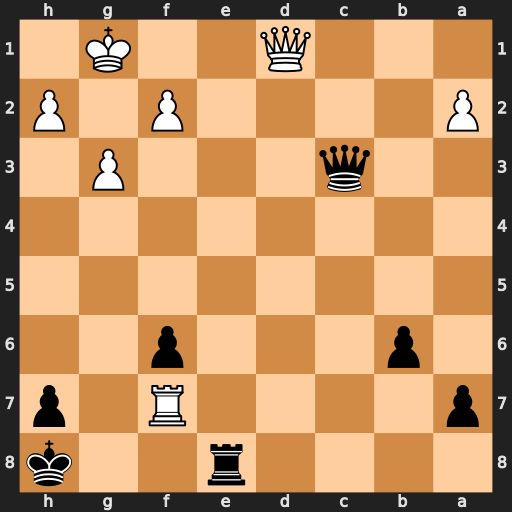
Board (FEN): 4r2k/p4R1p/1p3p2/8/8/2q3P1/P4P1P/3Q2K1
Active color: b
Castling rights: -
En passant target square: -
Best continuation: Re1+ Qxe1 Qxe1+